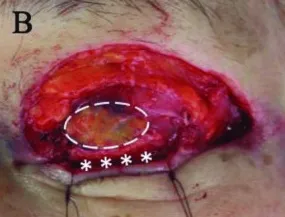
(c) A radial forearm flap was harvested.
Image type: medical_photograph (other_medical_photograph)